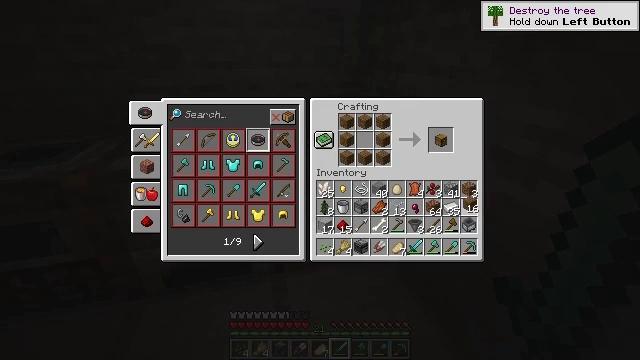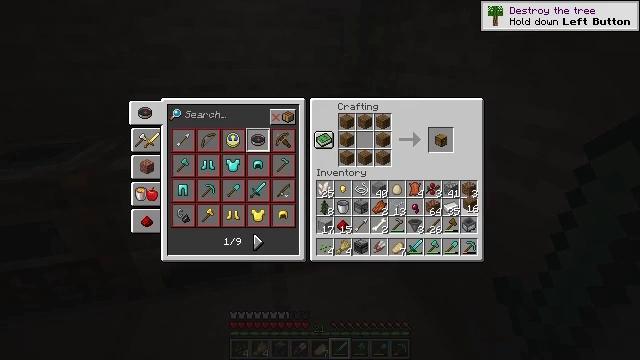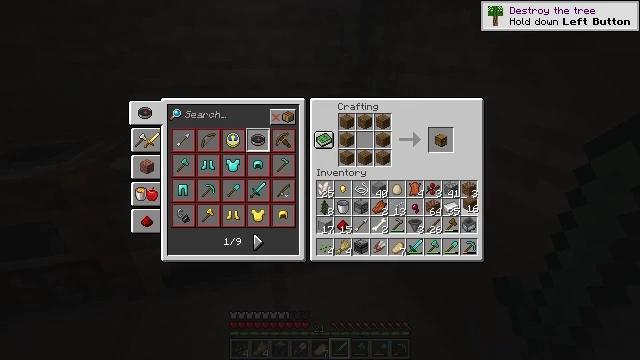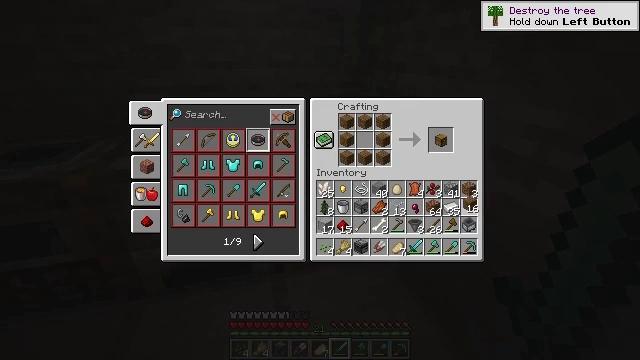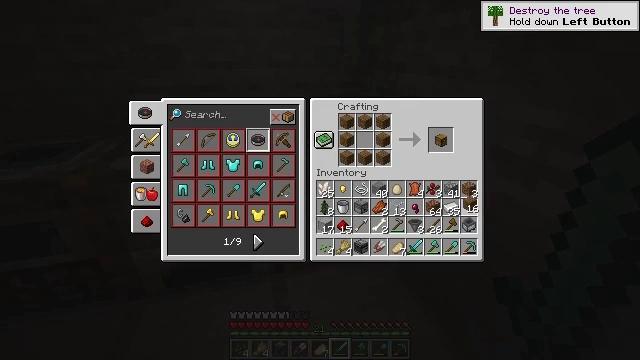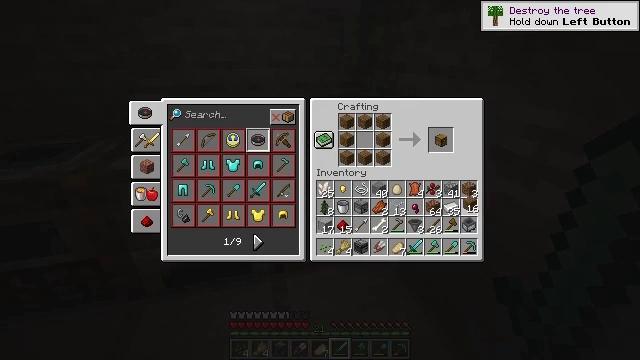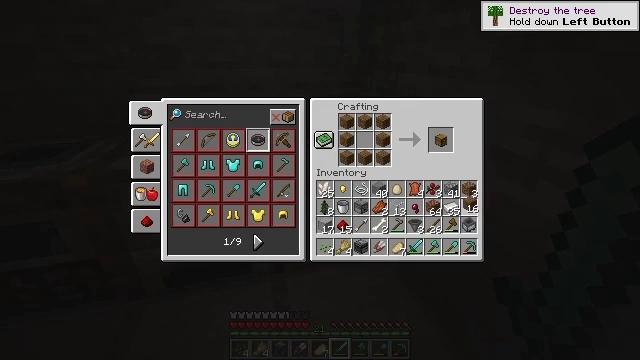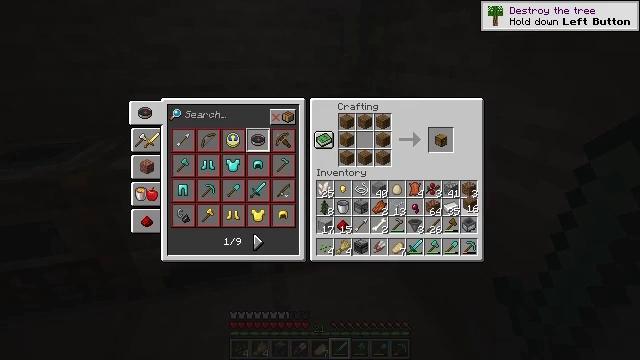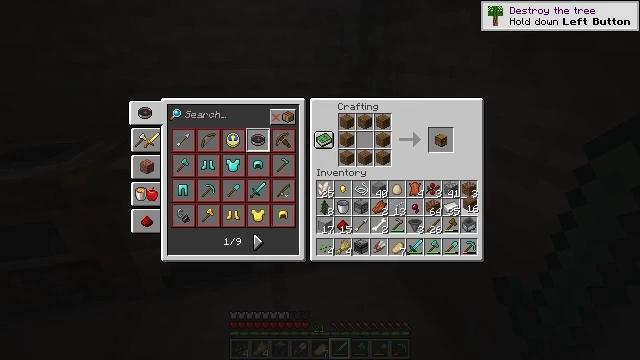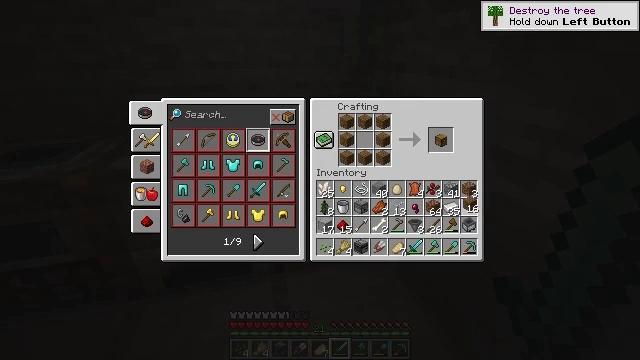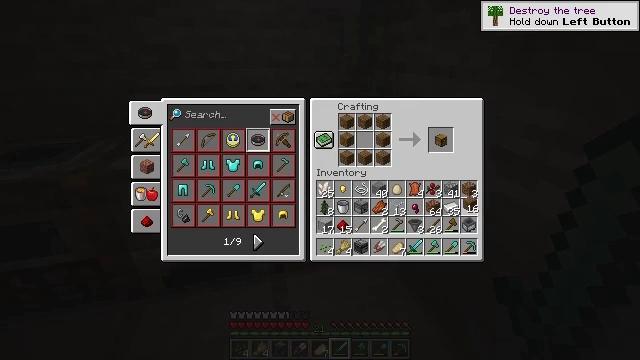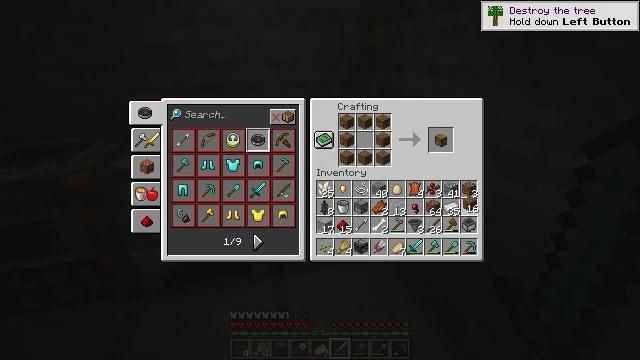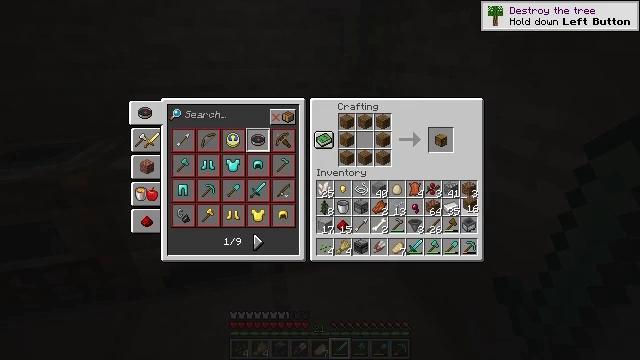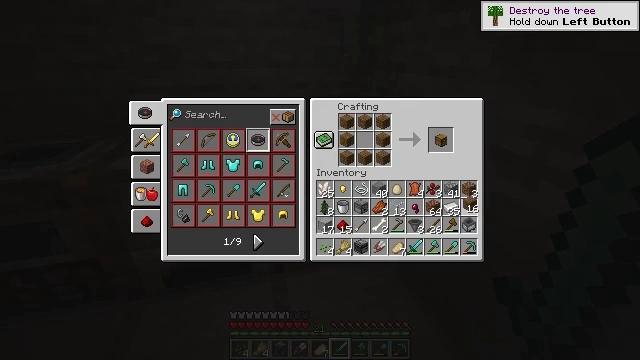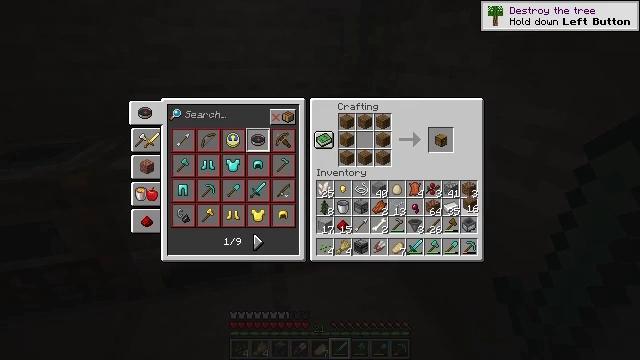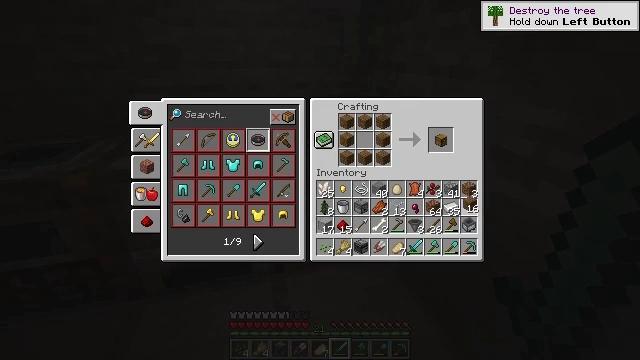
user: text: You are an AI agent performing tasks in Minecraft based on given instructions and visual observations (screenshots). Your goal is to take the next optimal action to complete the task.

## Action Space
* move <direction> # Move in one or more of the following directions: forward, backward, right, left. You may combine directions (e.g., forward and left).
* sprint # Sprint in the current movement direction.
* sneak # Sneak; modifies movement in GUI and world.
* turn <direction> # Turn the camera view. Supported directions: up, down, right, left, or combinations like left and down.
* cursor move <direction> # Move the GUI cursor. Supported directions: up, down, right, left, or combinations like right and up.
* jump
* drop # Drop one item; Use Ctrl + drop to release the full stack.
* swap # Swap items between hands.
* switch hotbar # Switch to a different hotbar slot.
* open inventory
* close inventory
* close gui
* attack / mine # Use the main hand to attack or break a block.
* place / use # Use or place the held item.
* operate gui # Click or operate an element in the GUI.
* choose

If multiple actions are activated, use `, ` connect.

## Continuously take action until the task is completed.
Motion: motion action
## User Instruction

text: Remove a stone hoe from the inventory.
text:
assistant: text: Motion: no_op
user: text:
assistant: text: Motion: no_op
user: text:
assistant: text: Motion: no_op
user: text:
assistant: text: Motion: no_op
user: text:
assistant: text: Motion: no_op
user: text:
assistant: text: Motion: no_op
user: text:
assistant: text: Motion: no_op
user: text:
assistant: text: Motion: no_op
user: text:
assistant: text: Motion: no_op
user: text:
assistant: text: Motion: no_op
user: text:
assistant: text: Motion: no_op
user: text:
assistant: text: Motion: no_op
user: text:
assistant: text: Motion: no_op
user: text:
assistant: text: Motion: no_op
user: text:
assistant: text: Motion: no_op
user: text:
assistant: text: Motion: no_op
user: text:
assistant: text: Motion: no_op
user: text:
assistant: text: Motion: no_op
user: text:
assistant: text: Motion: no_op
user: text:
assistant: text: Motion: no_op
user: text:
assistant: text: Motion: no_op
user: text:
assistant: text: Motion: no_op
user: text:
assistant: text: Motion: no_op
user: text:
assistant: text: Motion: no_op
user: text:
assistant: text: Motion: no_op
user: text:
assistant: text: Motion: no_op
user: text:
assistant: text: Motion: no_op
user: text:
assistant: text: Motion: no_op
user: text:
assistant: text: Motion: no_op
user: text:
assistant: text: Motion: no_op